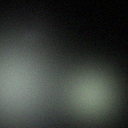
Screen state: off